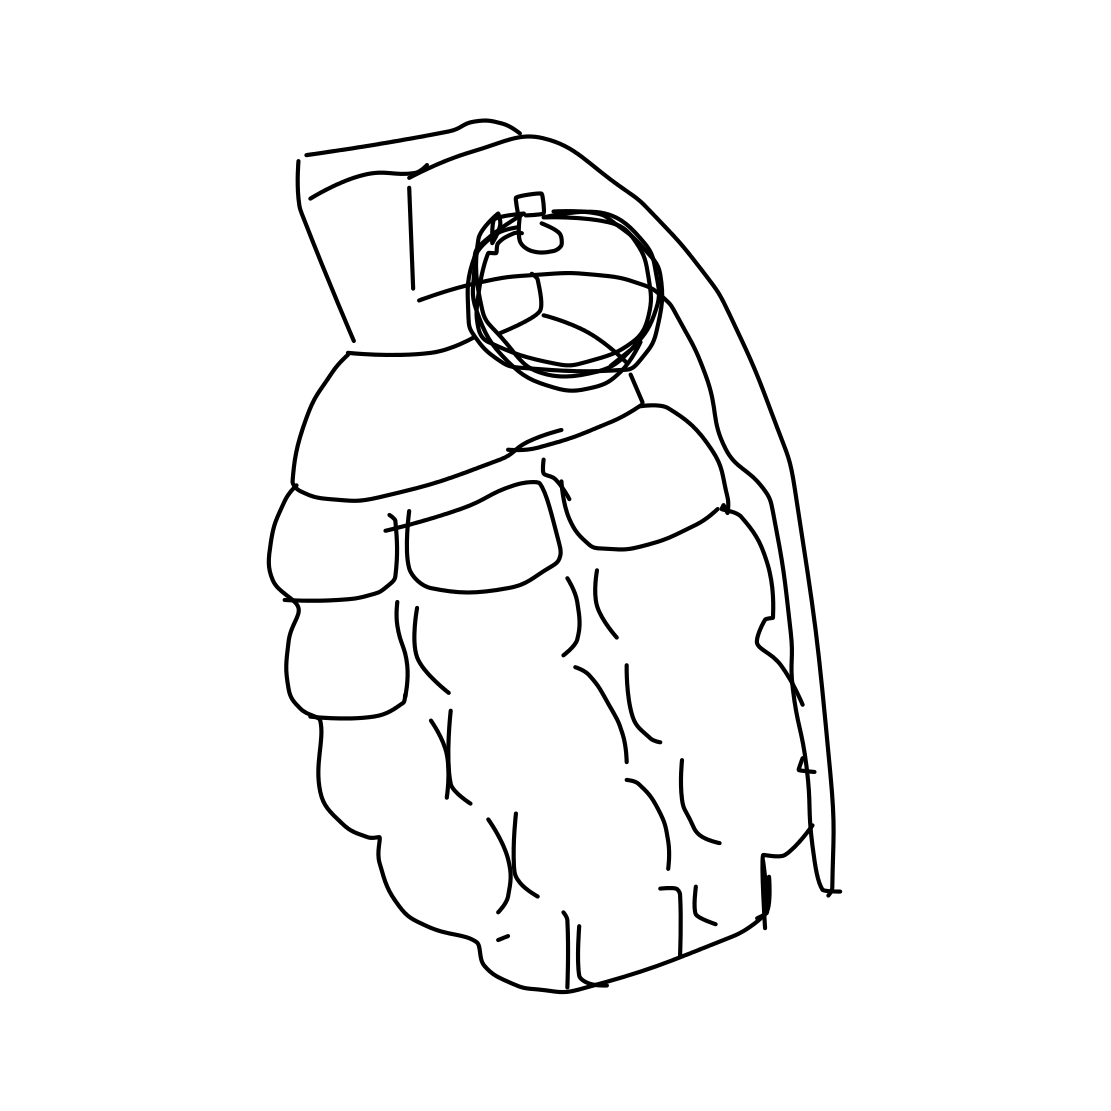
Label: grenade